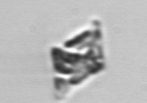
Label: Eucampia